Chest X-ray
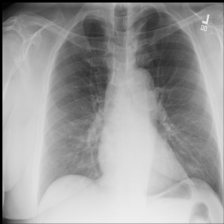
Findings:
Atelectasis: negative
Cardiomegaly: negative
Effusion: negative
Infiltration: positive
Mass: negative
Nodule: negative
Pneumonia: negative
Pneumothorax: negative
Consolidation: negative
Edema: negative
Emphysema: negative
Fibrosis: negative
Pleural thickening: negative
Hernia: negative